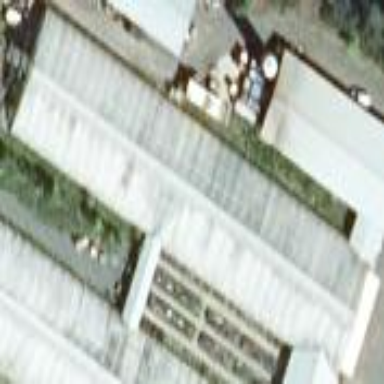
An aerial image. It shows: Greenhouse.